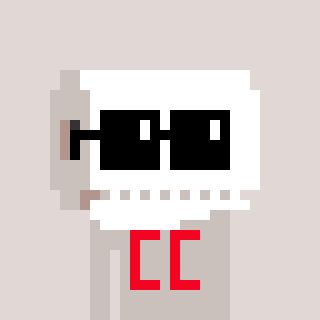
a pixel art character with square black sunglasses, a toiletpaper-full-shaped head and a foggrey-colored body on a warm background